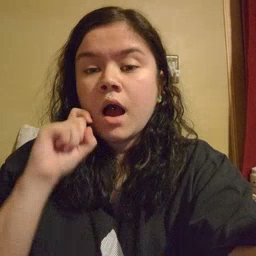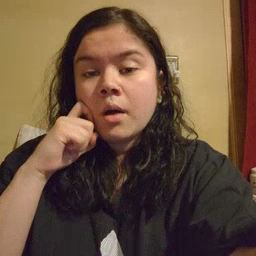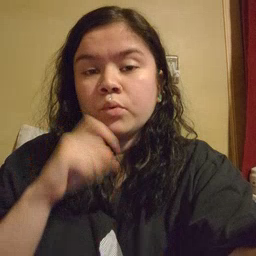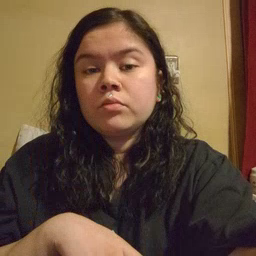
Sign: apple